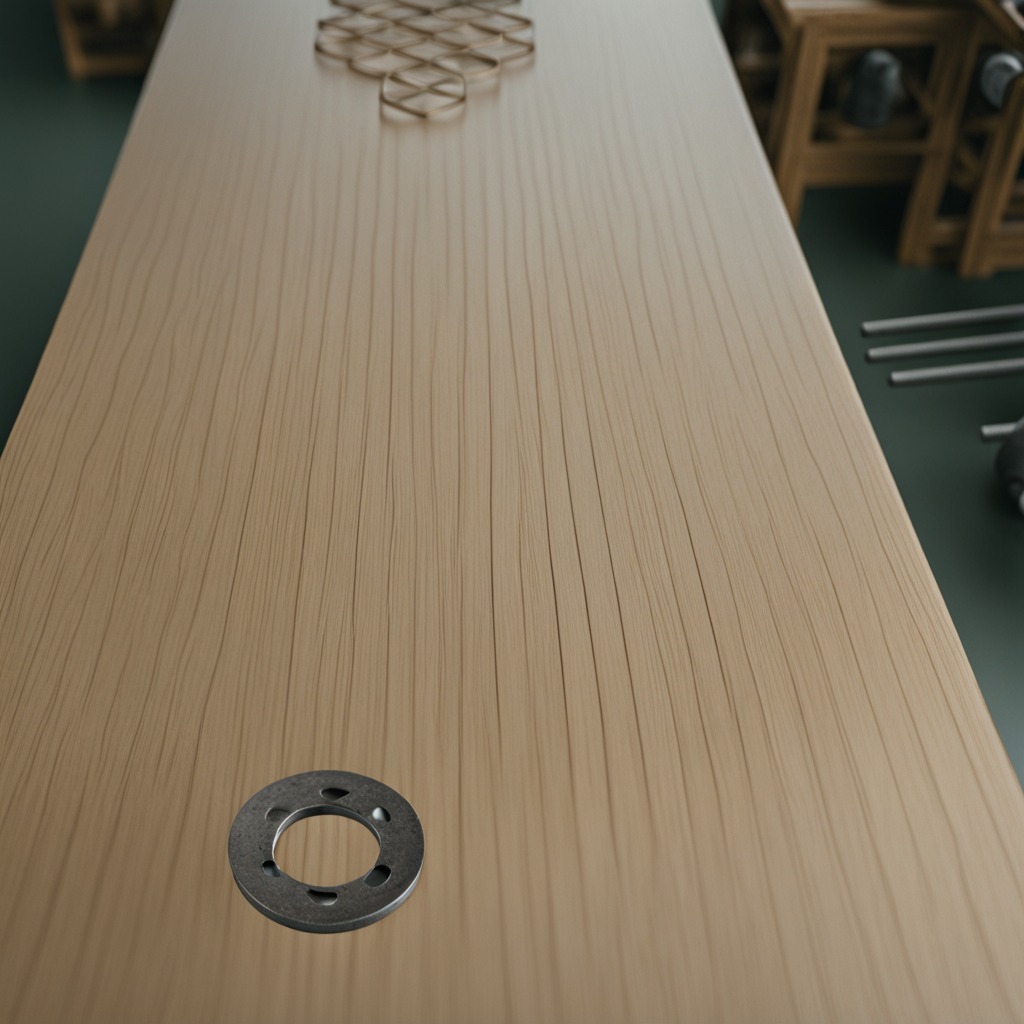
A flat metal washer lies on a workbench inside a coastal fishing gear workshop.